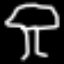
Label: mushroom